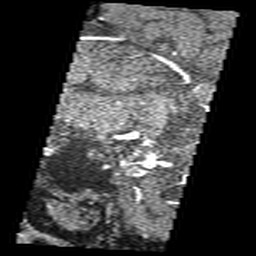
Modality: angio
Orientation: sagittal
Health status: ill
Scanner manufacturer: siemens
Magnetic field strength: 3 T
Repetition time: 0.022 s
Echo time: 0.00401 s